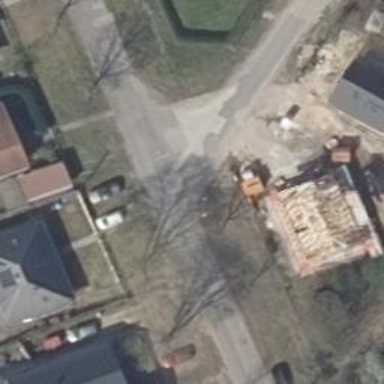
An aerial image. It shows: Residential road with concrete surface.